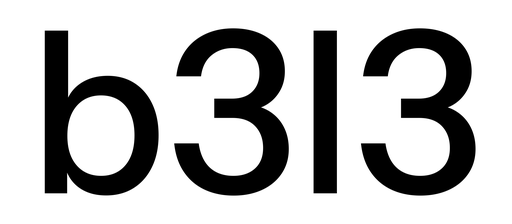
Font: InstrumentSans_Medium